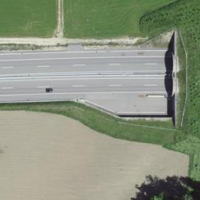
EUNIS habitat code: 24
Species observed at this site:
Columba oenas